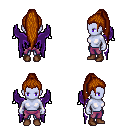
a pixel art fantasy rpg character, female body template, dark elf, purple skin, purple wings, magenta pants, brunette extra-long topknot hairstyle, brown shoes, four views (front, back, left, right), 2x2 character sprite sheet, small pixel art, hard edges, no anti-aliasing